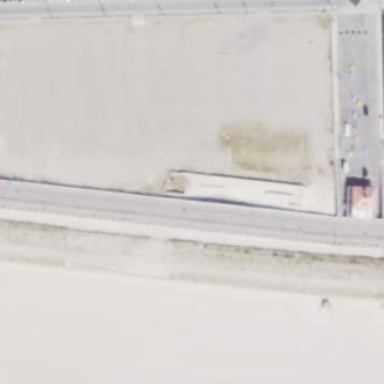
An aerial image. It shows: Parking area with sand surface.